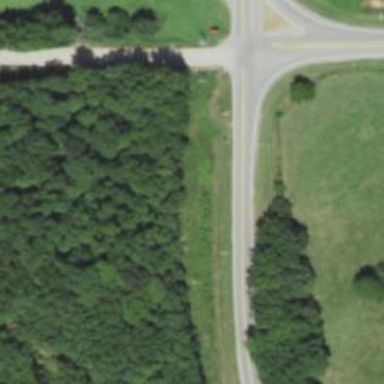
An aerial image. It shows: Secondary road.